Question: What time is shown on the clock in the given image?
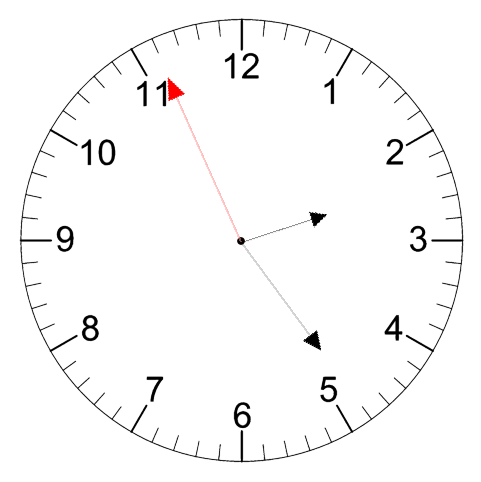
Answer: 02:23:56